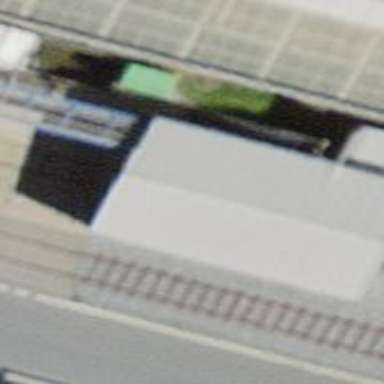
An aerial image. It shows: View of roof of building.